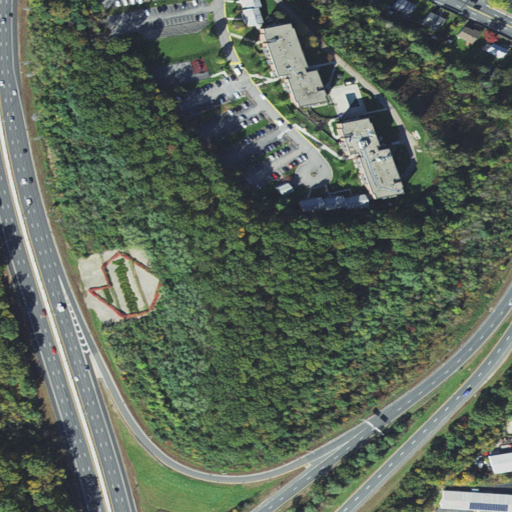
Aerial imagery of mountain in Massachusetts named Stratton Hill containing medium intensity development, deciduous forest, high intensity development, low intensity development, open development, mixed forest, pasture, and barren land